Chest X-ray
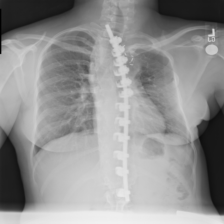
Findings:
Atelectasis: negative
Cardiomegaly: negative
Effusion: negative
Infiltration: negative
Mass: negative
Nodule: negative
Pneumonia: negative
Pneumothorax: negative
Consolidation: negative
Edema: negative
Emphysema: negative
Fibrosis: negative
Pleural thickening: negative
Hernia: negative